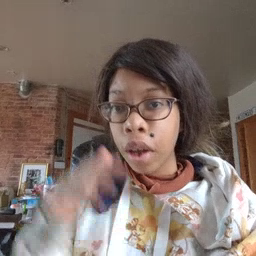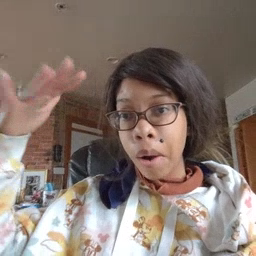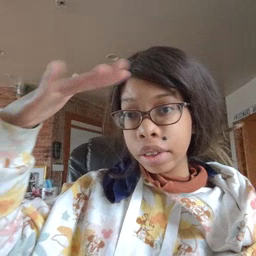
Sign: helicopter